Question: I'm trying to run this command:
'''
sudo supervisorctl start gunicorn_process
'''
On Ubuntu and I get this error:

As you can see the file 'does' have executable permissions.
'''
[program:gunicorn_process]
command=/srv/domain wsgi:application
directory=/srv/domain
user=root
'''
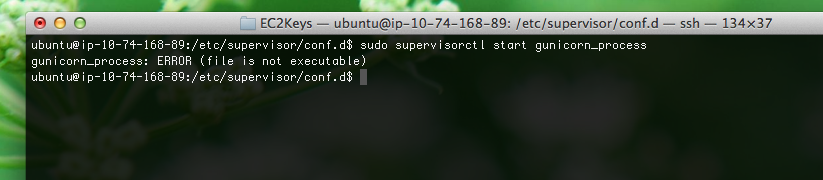
Answer: the 'command' directive requires an executable command which supervisor runs.
You say you want to run
'''
gunicorn wsgi:application
'''
then set your configuration like so:
'''
[program:gunicorn_process]
command=gunicorn wsgi:application
directory=/srv/domain
user=root
'''
Two things to take into account:
1. You should not run your wsgi app as root. There's a potential security issue right there. Create a user which has no extra privileges which is only meant to run your web applications and servers.
2. You might want to change the command directive to include the full path of gunicorn executable. Do a which gunicorn to find out where it exists. For example: command=/usr/bin/gunicorn wsgi:application